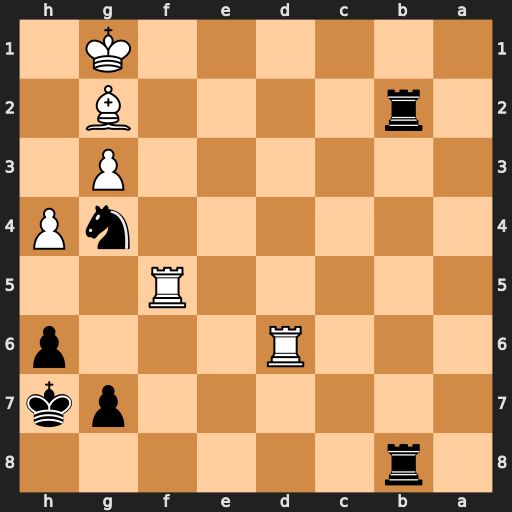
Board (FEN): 1r6/6pk/3R3p/5R2/6nP/6P1/1r4B1/6K1
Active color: b
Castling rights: -
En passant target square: -
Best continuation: Rxg2+ Kxg2 Ne3+ Kh3 Nxf5